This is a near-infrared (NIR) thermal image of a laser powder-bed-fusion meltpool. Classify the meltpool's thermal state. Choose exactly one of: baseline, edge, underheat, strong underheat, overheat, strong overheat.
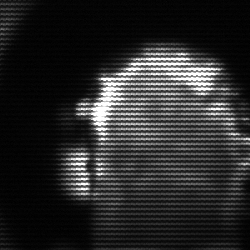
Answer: baseline